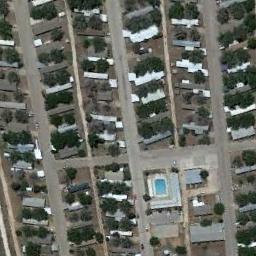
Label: mobile_home_park